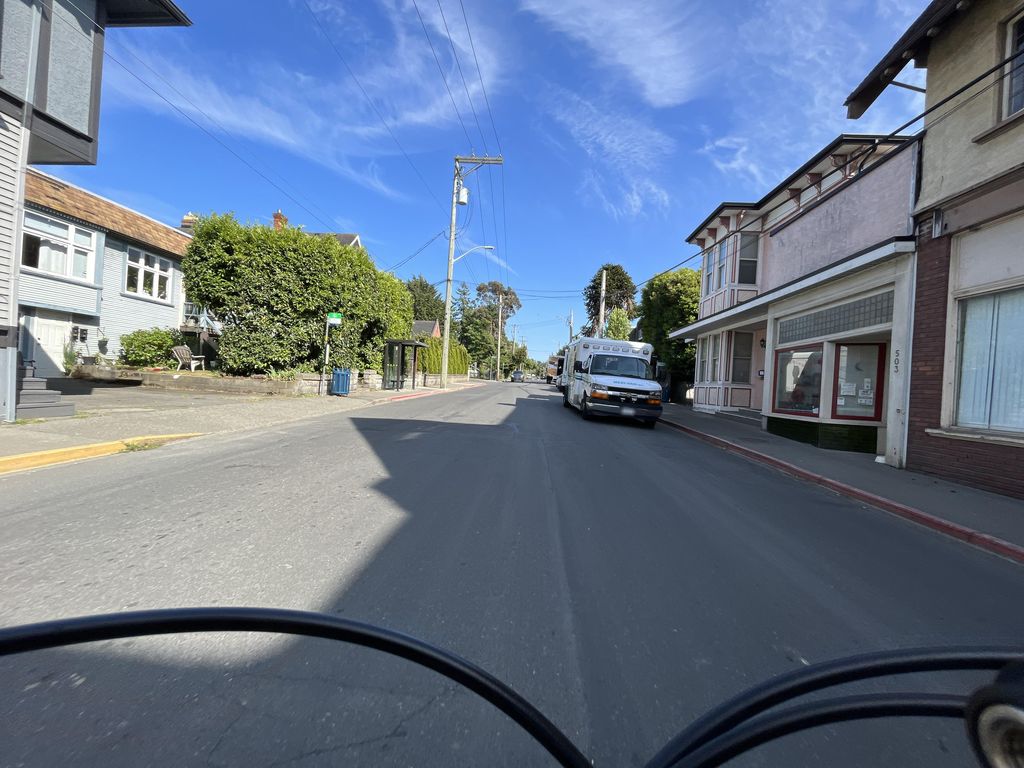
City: victoria